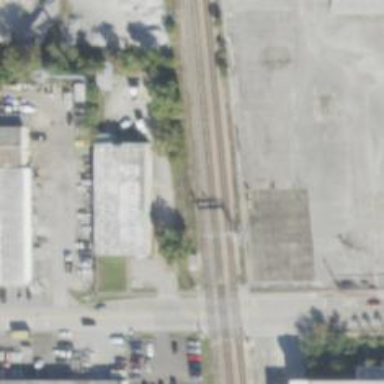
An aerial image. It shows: Railway signal.